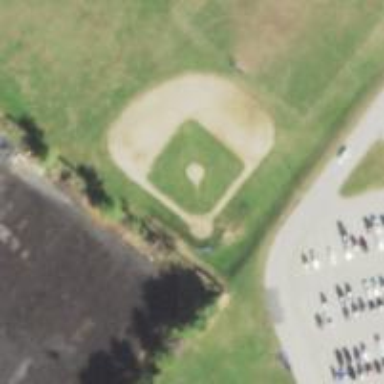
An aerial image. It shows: Baseball pitch for leisure and sports activities.